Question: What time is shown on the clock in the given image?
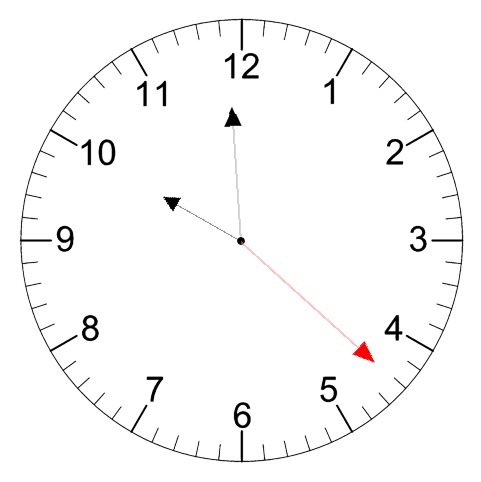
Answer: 09:59:22